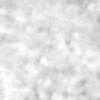
Label: no_change